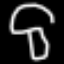
Label: mushroom